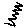
Label: zigzag